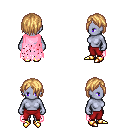
a pixel art fantasy rpg character, female body template, dark elf, purple skin, pink tattered cape, red pants, light blonde bangs hairstyle, gold boots, four views (front, back, left, right), 2x2 character sprite sheet, small pixel art, hard edges, no anti-aliasing